RGB frame:
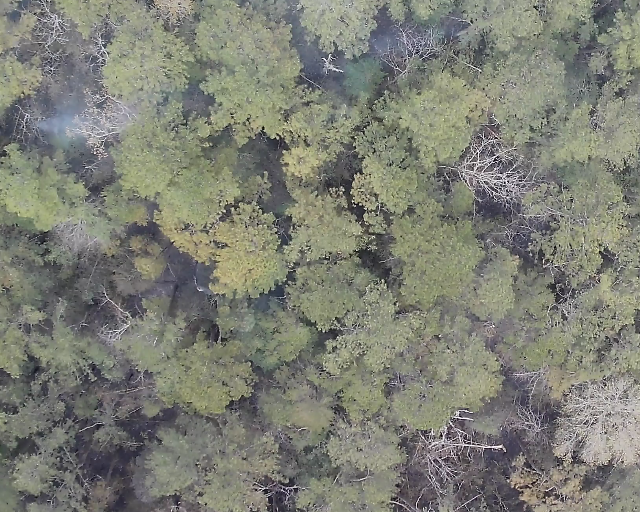
Thermal frame:
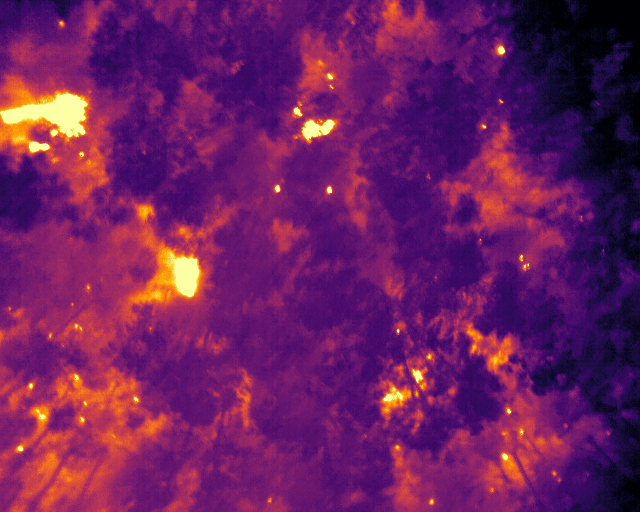
Captured: 2026-02-26 03:07:24
Pixels at or above 80 °C: 525 (fraction of frame: 0.001602)